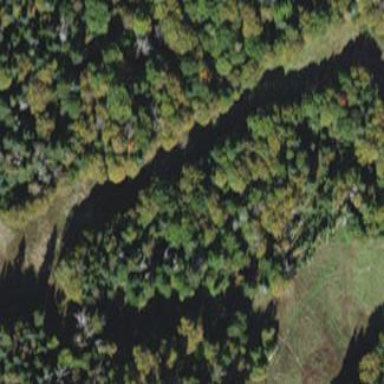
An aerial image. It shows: Beautiful woodland covered with trees.